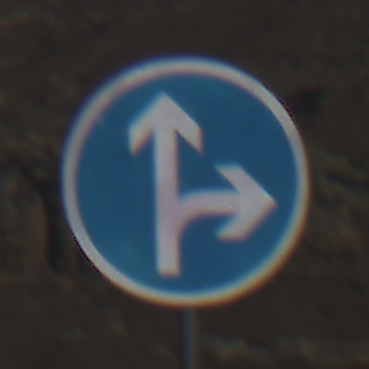
Verkehrszeichen: VorgeschriebeneFahrtrichtungGeradeausOderRechts
Umgebung: Outdoor, Nature
Tageszeit: Midday
Wetter: Clear
Licht: Natural
Jahreszeit: NotSpecified
Kontrast: HighContrast